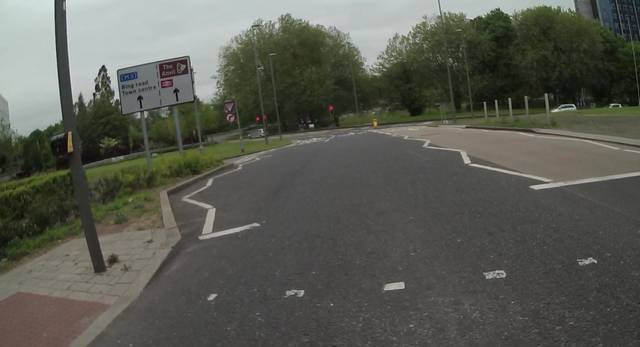
Region: United Kingdom
Coordinates: 51.268, -1.083